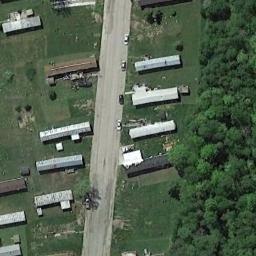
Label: mobile_home_park